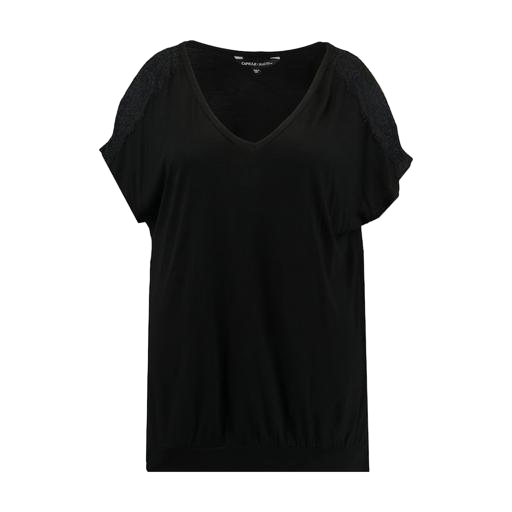
black lace-sleeve v-neck top only macy, black plus size lace-yoke jersey t-shirt, black plus size cold-shoulder shirt, white background